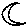
Label: moon